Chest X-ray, AP view. Patient: 63 years old, sex M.
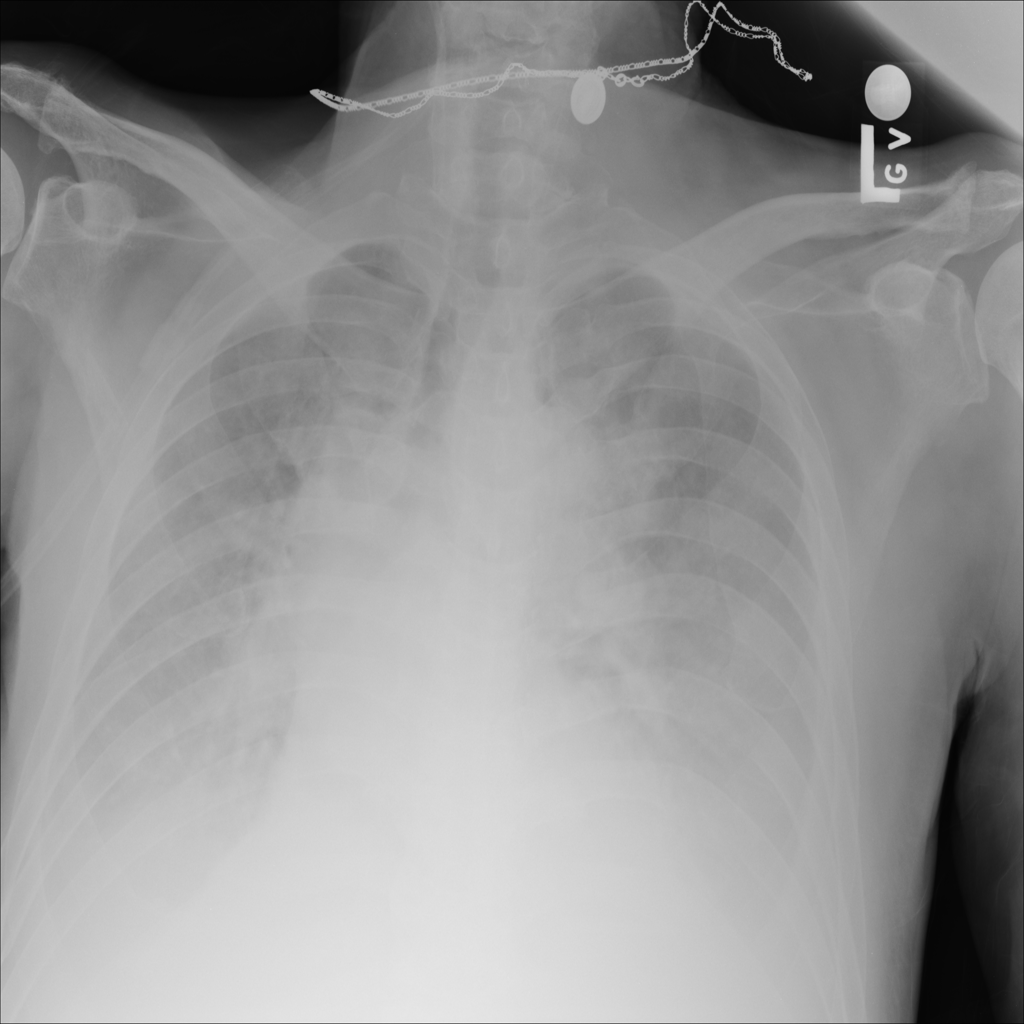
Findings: Effusion, Pleural_Thickening